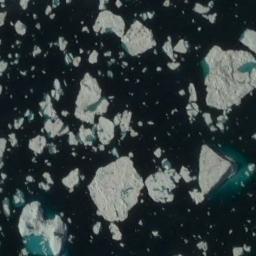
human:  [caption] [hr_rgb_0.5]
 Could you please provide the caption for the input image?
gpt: The sea is surrounded by sea ice .

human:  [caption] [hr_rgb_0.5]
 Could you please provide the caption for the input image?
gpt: A lot of sea ice of different sizes floats in the deep blue sea .

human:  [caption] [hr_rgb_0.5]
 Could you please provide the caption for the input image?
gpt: There are many ice on the deep blue sea .

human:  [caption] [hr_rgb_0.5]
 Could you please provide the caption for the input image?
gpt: Several large ice cubes of various sizes and surrounding small pieces of ice float on the deep blue sea .

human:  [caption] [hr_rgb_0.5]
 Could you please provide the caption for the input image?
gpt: There are many pieces of sea ice .